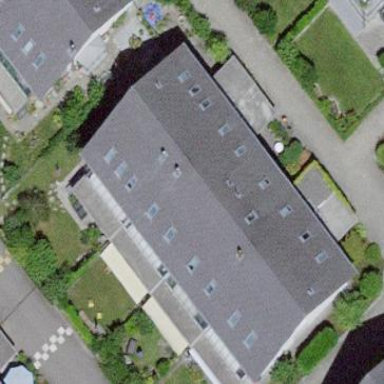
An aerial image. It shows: Terrace building.